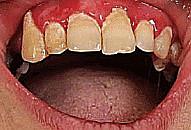
Condition: Gingivitis